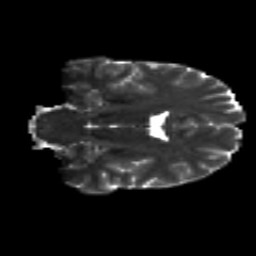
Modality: T2w
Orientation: coronal
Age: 29
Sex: male
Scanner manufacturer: siemens
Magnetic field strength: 3 T
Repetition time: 8.8 s
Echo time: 0.085 s